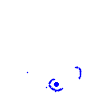
Particle: pion